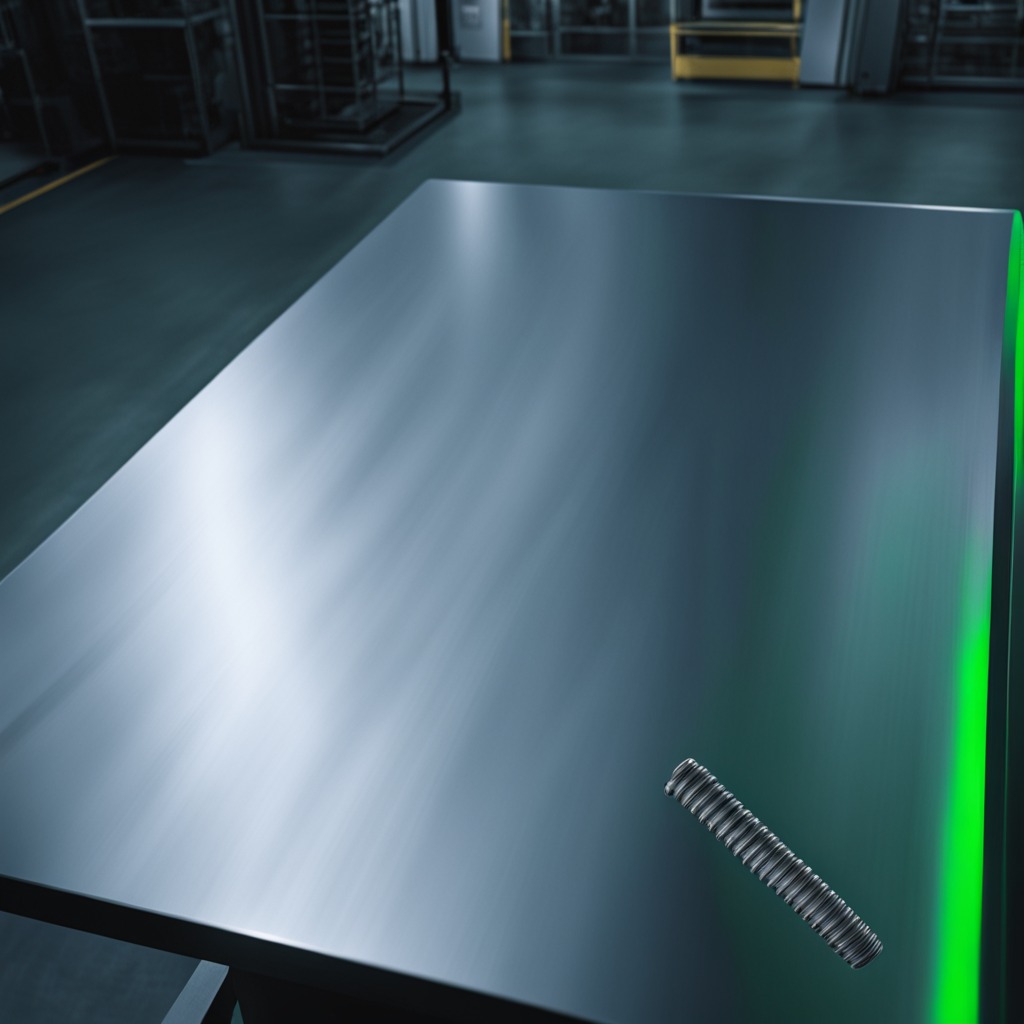
A coiled metal spring is lying on the metal table.